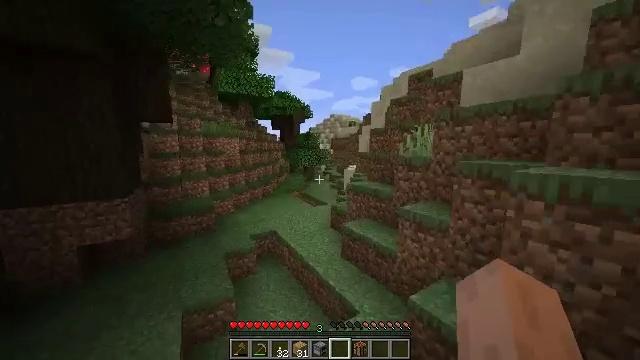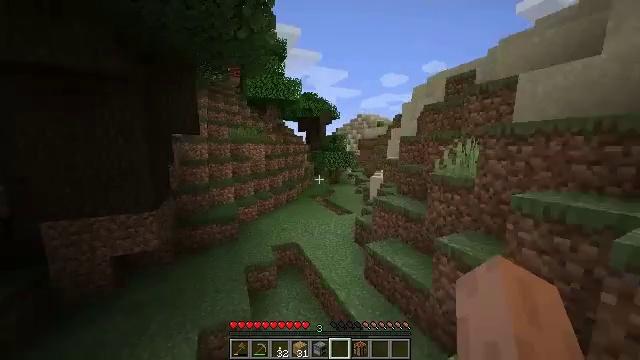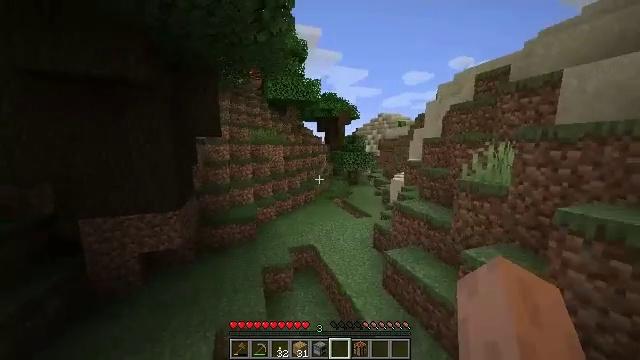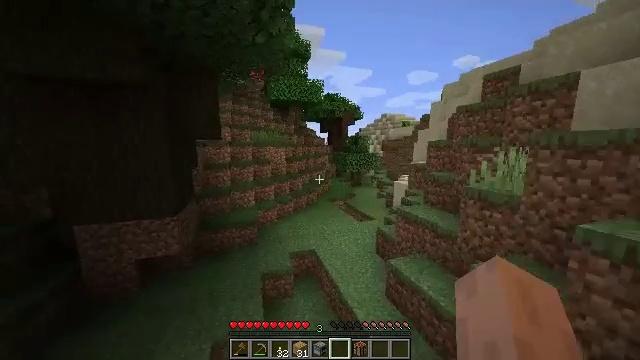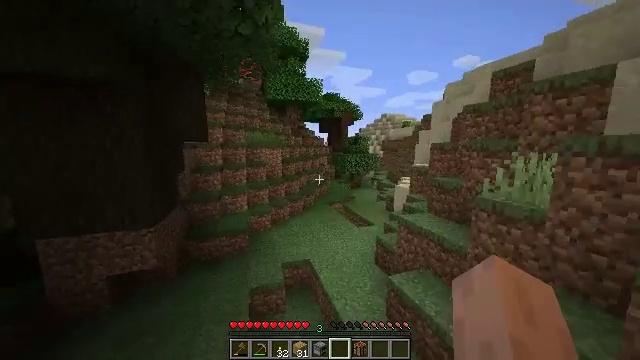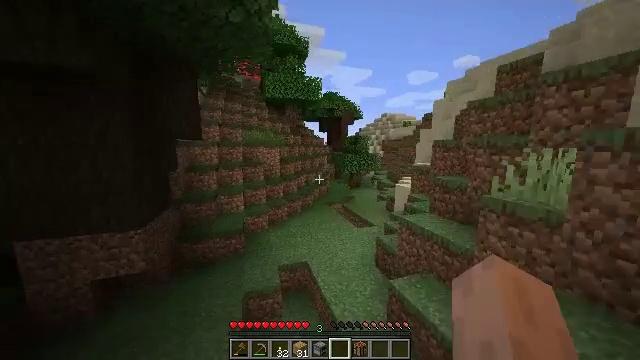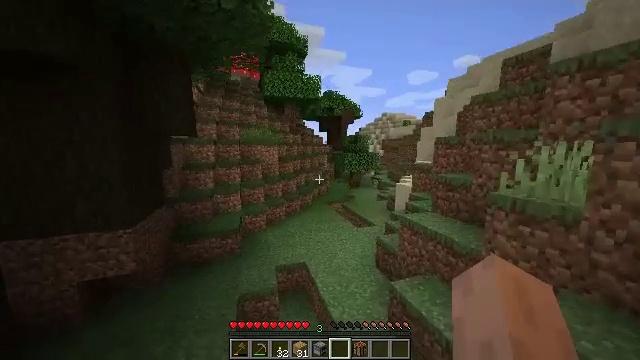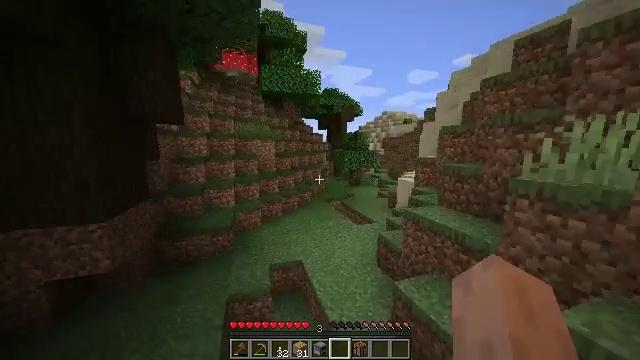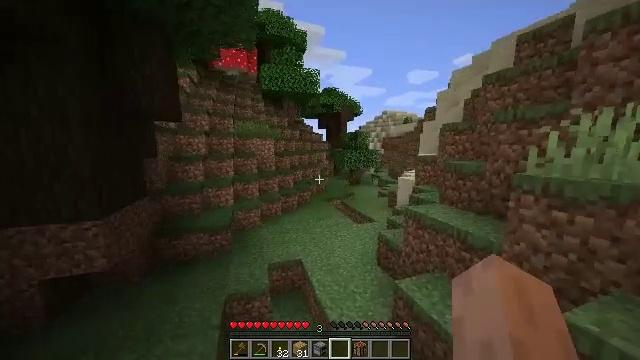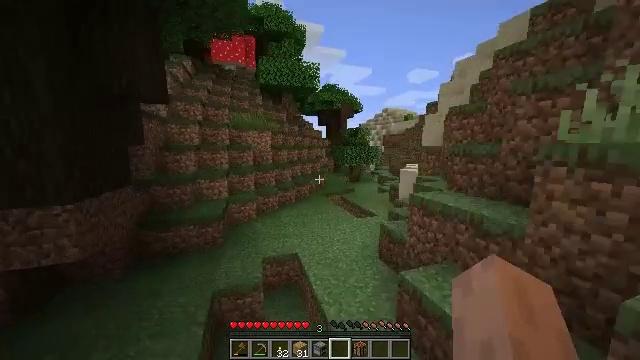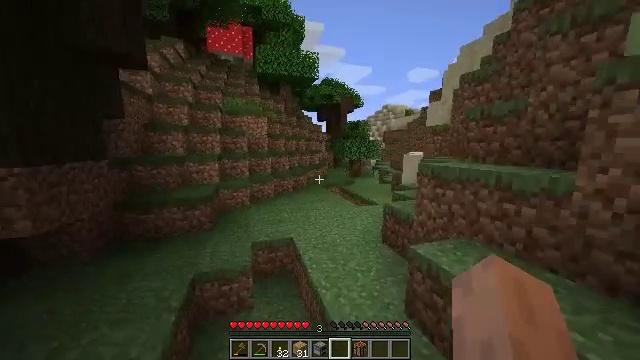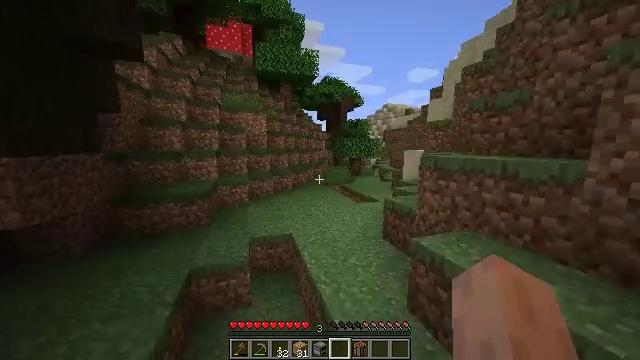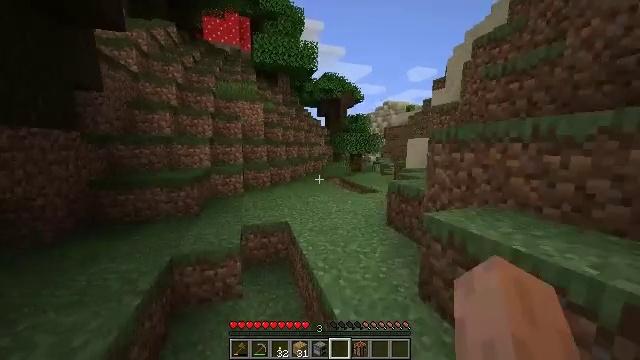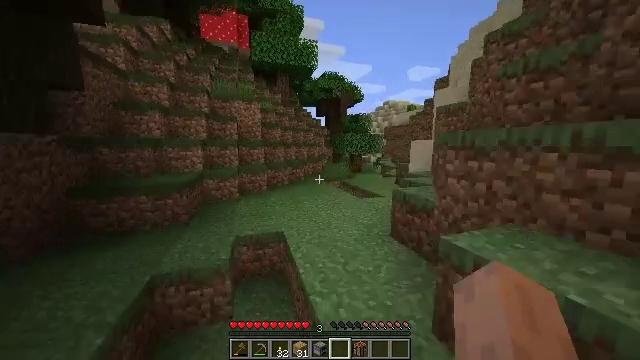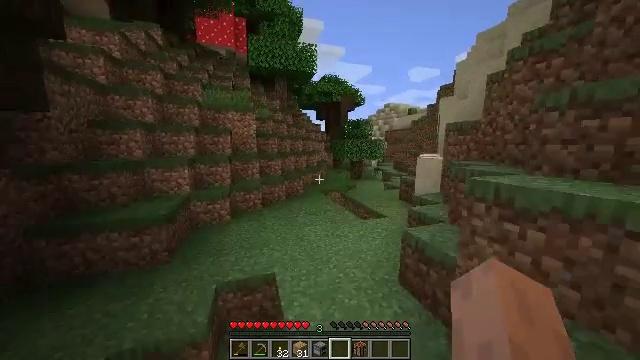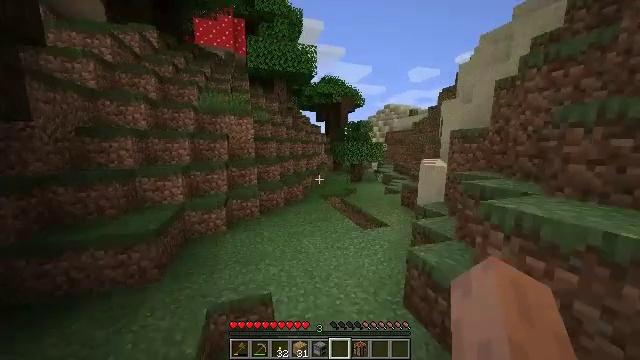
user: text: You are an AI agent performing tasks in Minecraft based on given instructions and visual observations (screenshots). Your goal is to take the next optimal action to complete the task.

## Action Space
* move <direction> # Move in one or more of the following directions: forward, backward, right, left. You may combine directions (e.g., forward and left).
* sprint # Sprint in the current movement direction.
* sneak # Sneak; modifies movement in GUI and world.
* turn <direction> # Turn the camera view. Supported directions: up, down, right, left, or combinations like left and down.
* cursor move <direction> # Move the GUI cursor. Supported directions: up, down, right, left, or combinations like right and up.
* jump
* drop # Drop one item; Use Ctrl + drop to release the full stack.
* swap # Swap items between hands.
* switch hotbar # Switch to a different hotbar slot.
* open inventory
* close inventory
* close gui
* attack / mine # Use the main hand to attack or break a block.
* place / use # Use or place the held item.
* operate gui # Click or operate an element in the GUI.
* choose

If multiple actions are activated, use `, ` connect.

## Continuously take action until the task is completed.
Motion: motion action
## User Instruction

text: Break the red mushroom block.
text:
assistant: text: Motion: move forward, sprint, turn left, jump
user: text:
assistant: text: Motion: move forward, sprint, turn left, jump
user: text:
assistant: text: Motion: move forward, sprint, jump
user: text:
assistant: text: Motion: move forward, sprint, jump
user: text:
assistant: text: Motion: move forward, sprint, jump
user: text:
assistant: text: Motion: move forward, sprint, jump
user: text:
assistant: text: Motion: move forward, sprint, jump
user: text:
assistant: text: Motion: move forward, sprint, jump
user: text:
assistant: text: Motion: move forward, sprint, jump
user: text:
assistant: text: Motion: move forward, sprint, jump
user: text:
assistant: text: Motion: move forward, sprint, jump
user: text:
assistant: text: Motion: move forward, sprint, jump
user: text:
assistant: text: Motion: move forward, sprint, jump
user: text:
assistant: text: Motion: move forward, sprint, jump
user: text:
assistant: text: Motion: move forward, sprint, jump
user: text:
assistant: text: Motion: move forward, sprint, jump
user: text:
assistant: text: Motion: move forward, sprint, jump
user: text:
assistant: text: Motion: move forward, sprint, jump
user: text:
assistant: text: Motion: move forward, sprint, jump
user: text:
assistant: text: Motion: move forward, sprint, jump
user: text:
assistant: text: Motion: move forward, sprint, jump
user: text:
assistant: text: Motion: move forward, sprint, turn right, jump
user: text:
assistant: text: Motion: move forward, sprint
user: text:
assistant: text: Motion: move forward, sprint
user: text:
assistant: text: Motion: move forward, sprint, jump
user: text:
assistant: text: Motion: move forward, sprint, jump
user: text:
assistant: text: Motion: move forward, sprint, jump
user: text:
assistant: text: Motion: move forward, sprint, jump
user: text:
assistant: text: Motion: move forward, sprint, turn right, jump
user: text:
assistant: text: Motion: move forward, sprint, turn right and down, jump